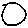
Label: moon